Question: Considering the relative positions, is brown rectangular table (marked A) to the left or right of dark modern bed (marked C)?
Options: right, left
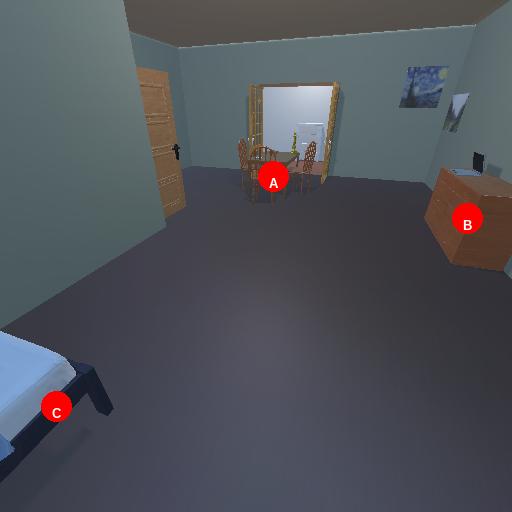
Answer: right